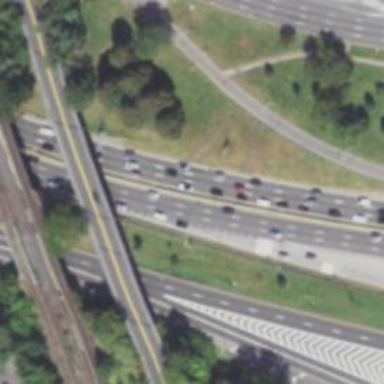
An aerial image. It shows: Motorway junction.